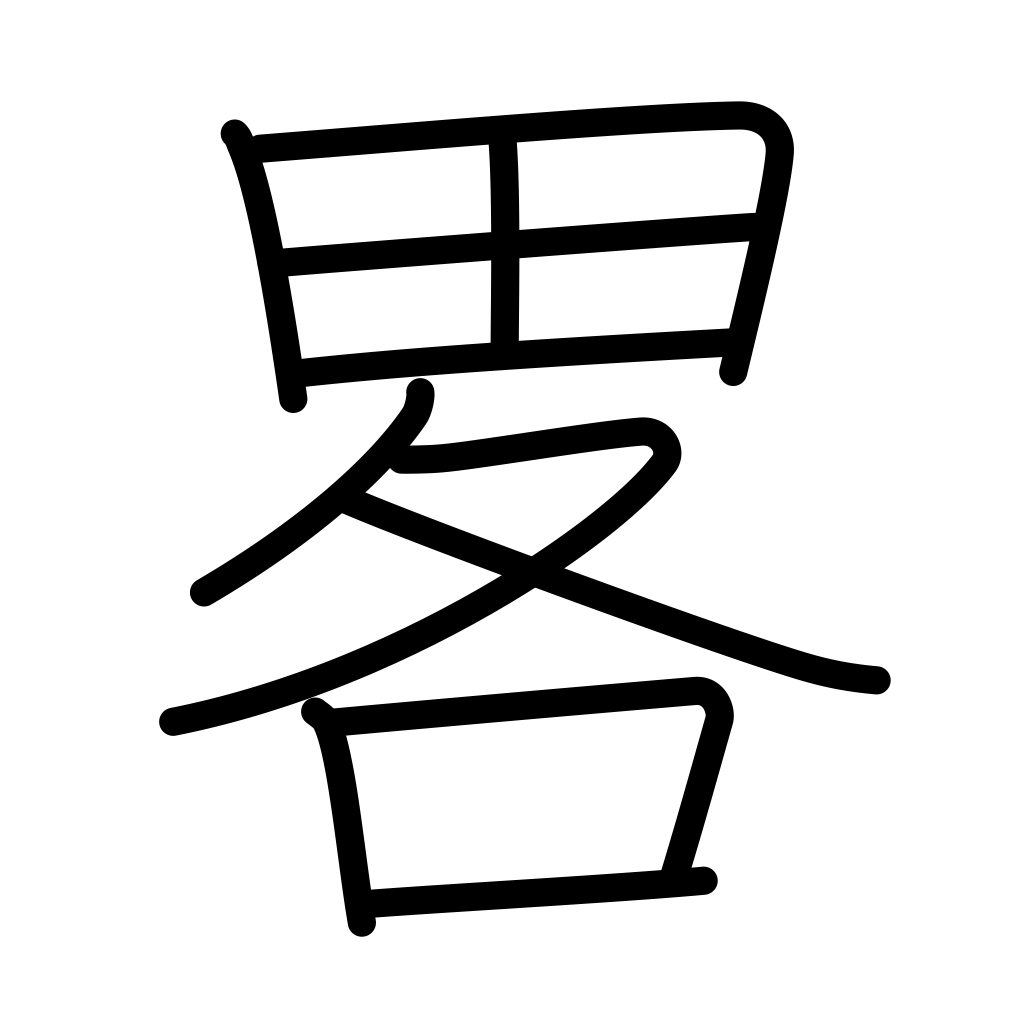
Meaning: abbreviation, omission, outline, shorten, capture, plunder